Question: Count the number of objects in the diagram.
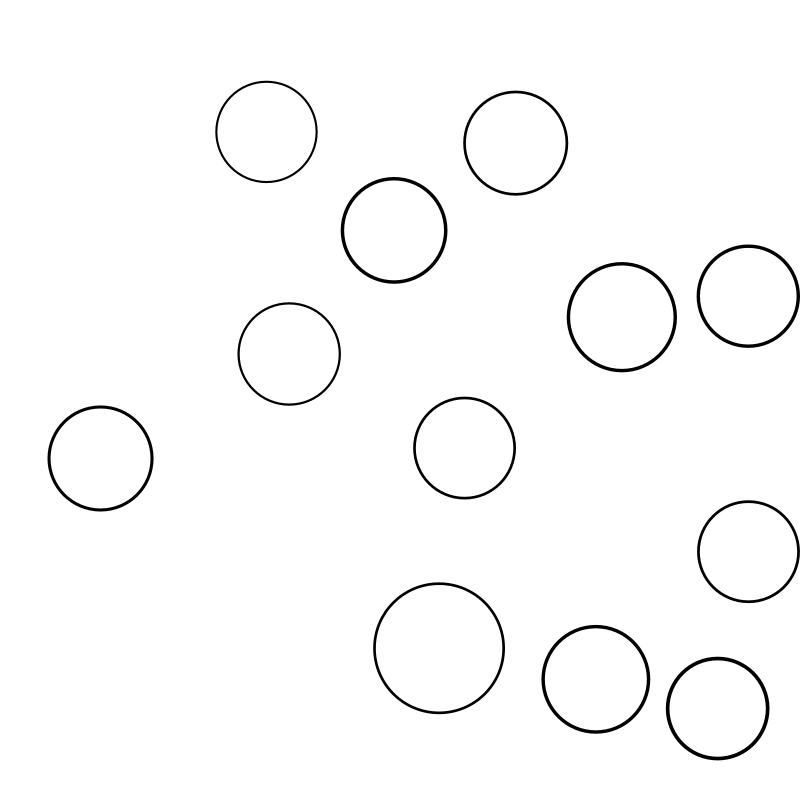
Answer: 12